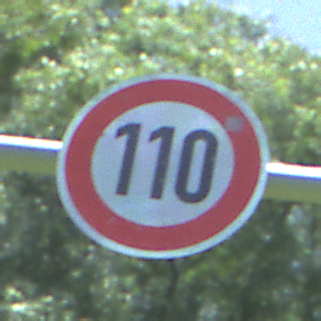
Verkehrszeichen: Geschwindigkeit110
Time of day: Midday
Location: Outdoor (Nature)
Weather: Clear
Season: Summer
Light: Natural